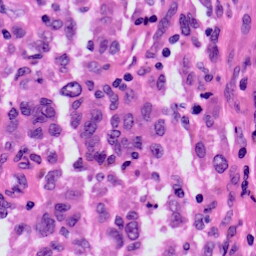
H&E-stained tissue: Skin